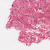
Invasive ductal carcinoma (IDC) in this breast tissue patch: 0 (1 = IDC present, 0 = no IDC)